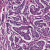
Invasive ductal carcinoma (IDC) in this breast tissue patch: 1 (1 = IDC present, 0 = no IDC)